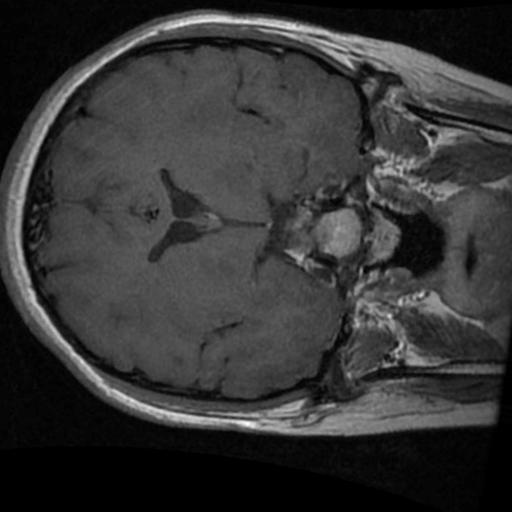
Label: brain_tumor